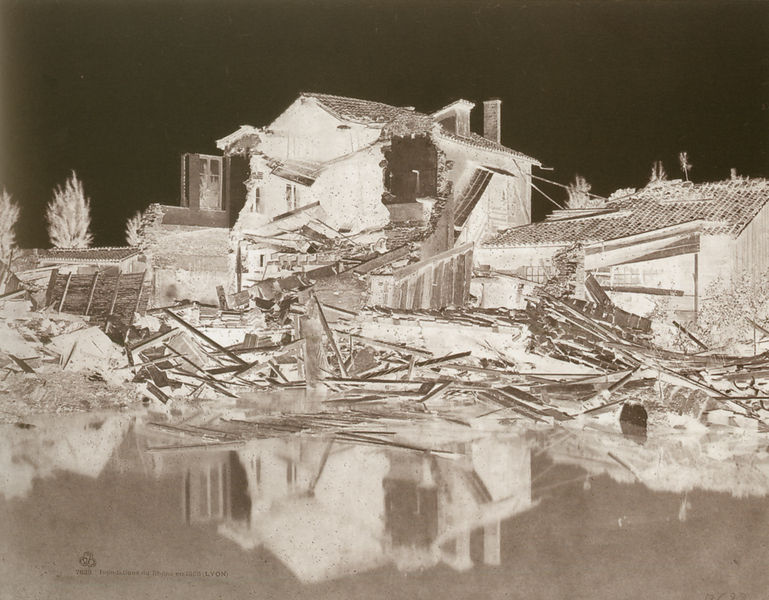
Titel: Hochwasser der Rhone in Lyon
Schlagwörter: wasser, bäume, see, holz, dach, haus, wand, steine, spiegelung, kamin, schornstein, pfütze, fassade, mauer, ziegel, schutt, schutthaufen, sturm, zerstörung, balken, foto, ruine, schwarzweiß, text, kaputt, negativ, mauern, zerstört, abriss, erdbeben, positiv, zerbrochenes haus